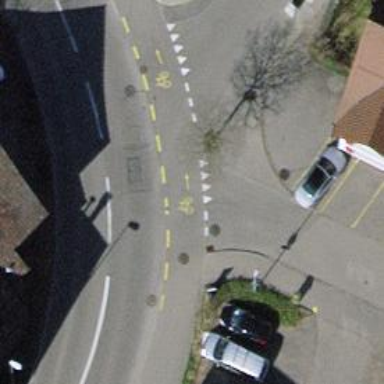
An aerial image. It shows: Road with "give way" sign.